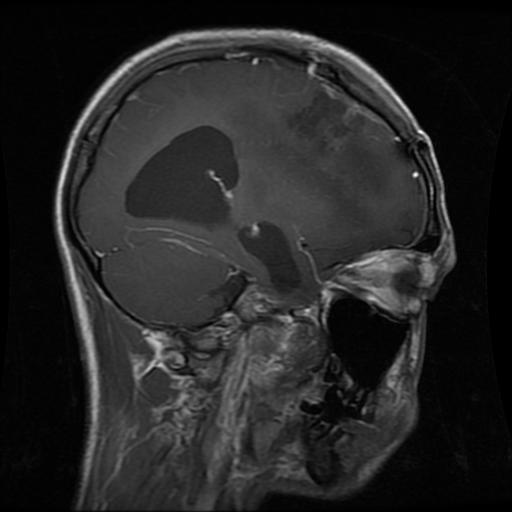
Label: glioma